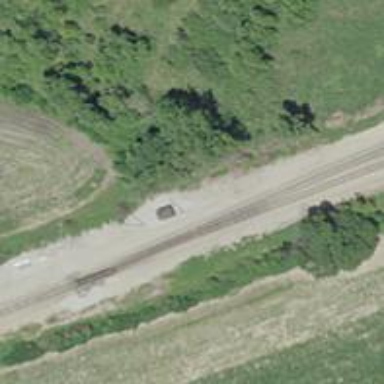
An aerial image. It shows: Outdoor signal box located near the railway.